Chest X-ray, PA view. Patient: 48 years old, sex F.
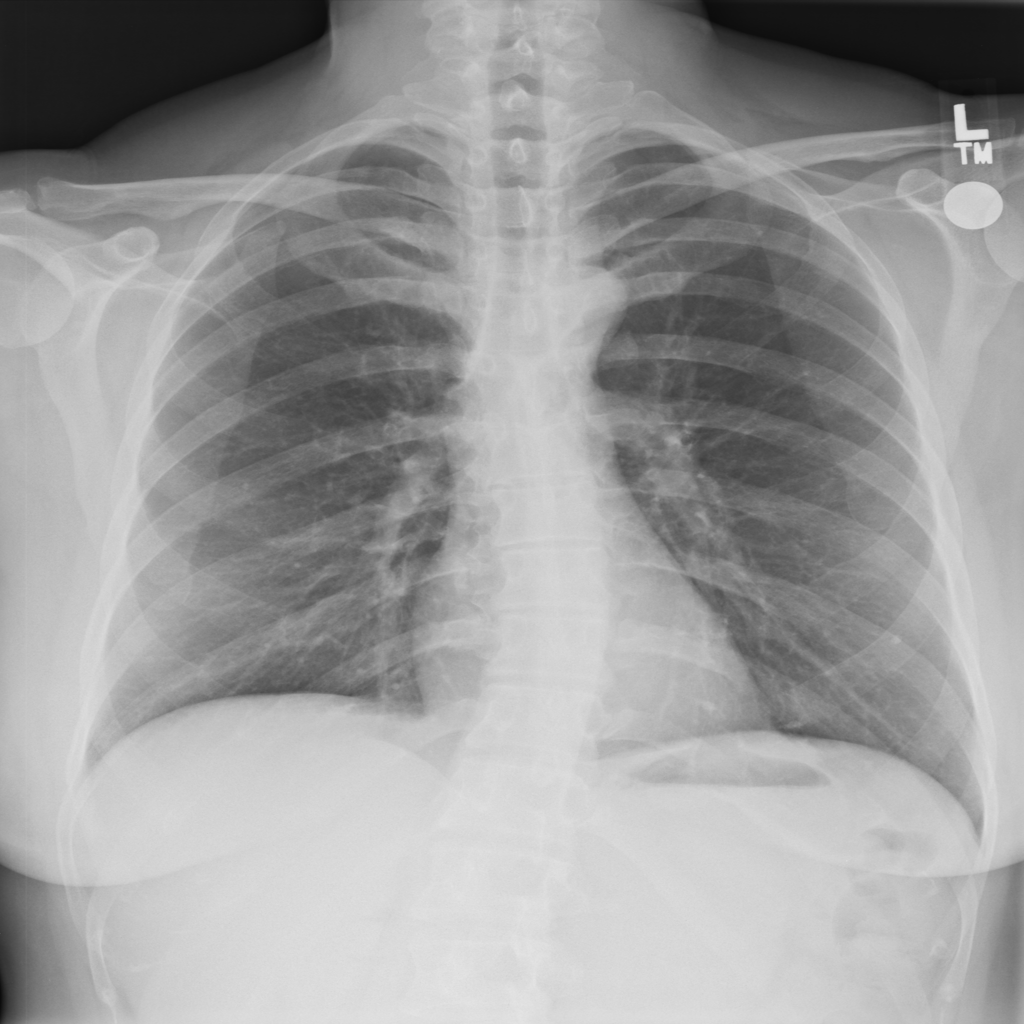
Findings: No Finding